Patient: sex M, age 51
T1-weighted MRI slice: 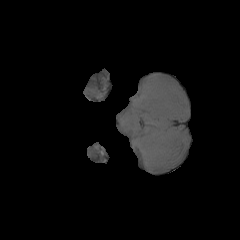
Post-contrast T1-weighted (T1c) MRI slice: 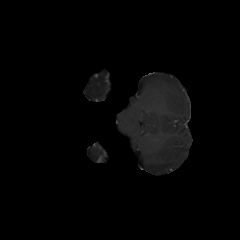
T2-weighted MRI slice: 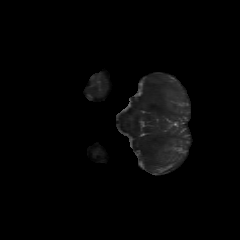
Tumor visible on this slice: no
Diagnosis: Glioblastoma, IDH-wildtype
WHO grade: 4